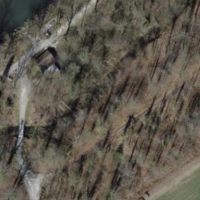
EUNIS habitat code: 41
Species observed at this site:
Prunus padus